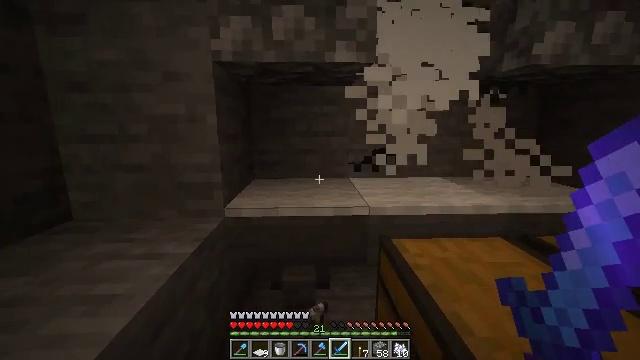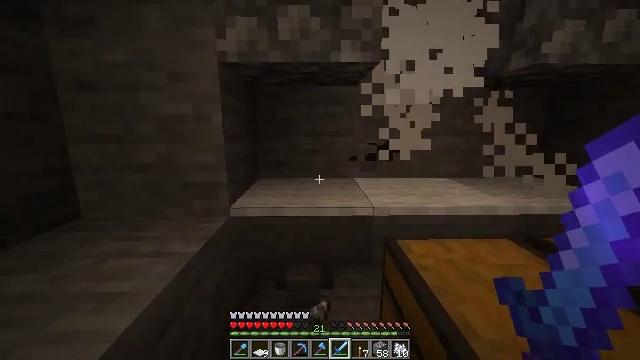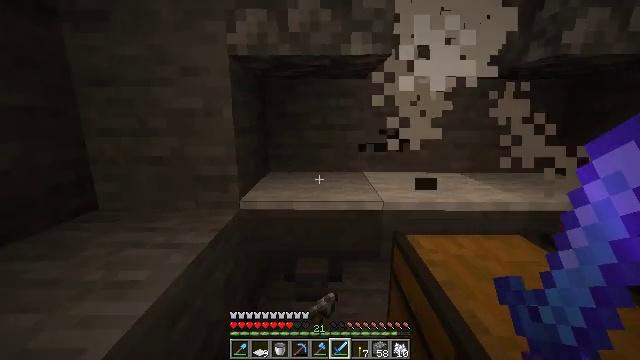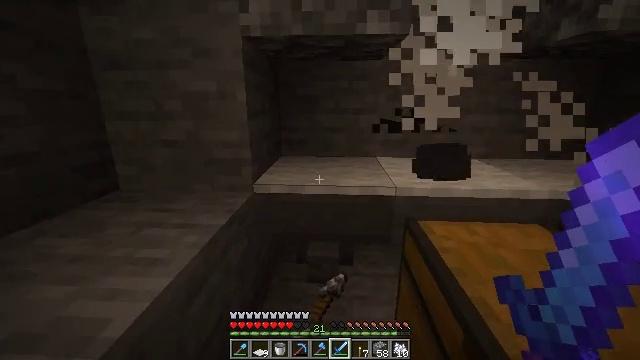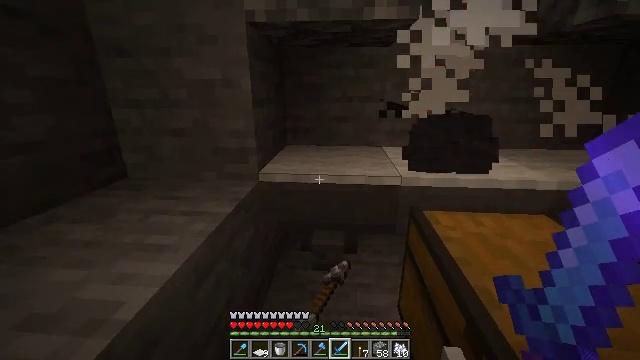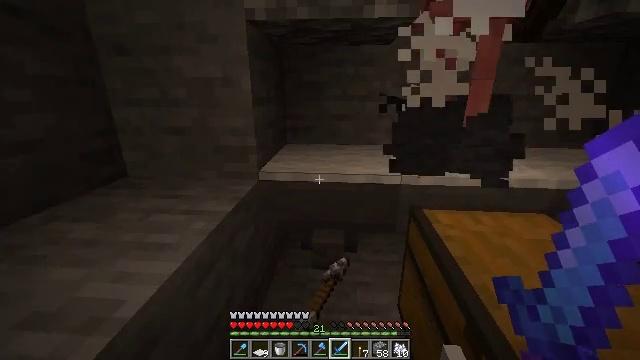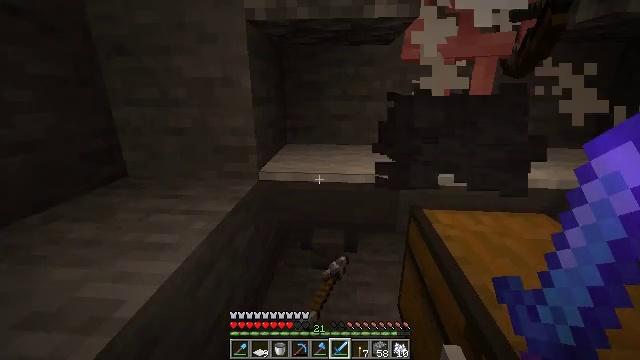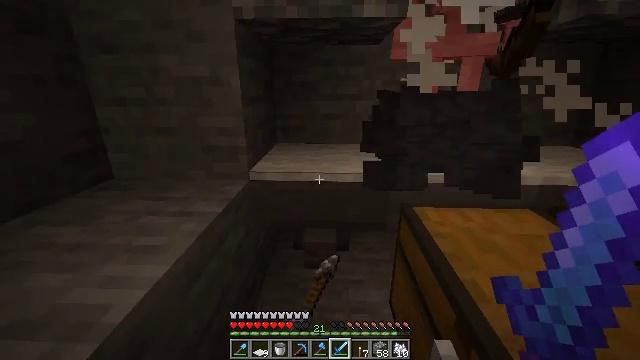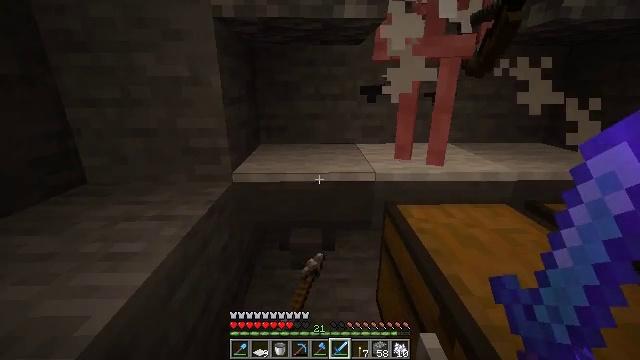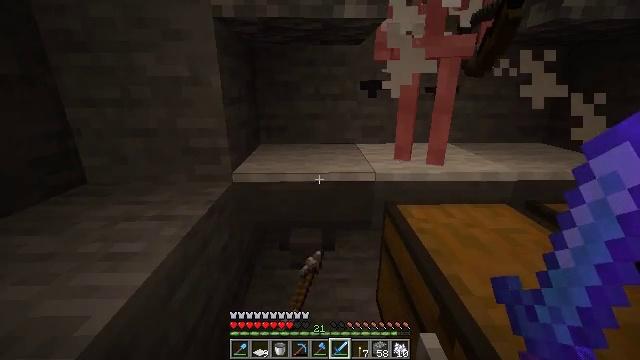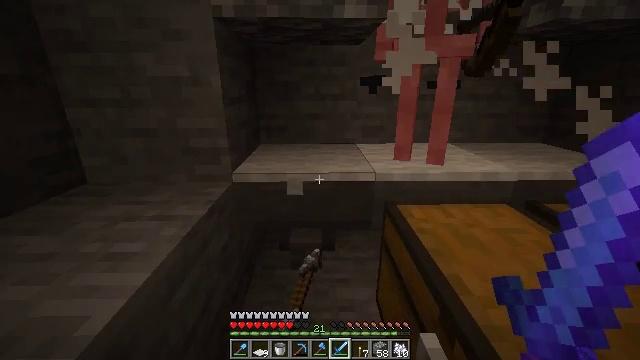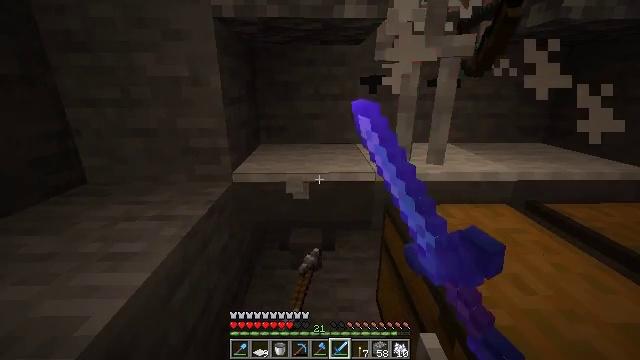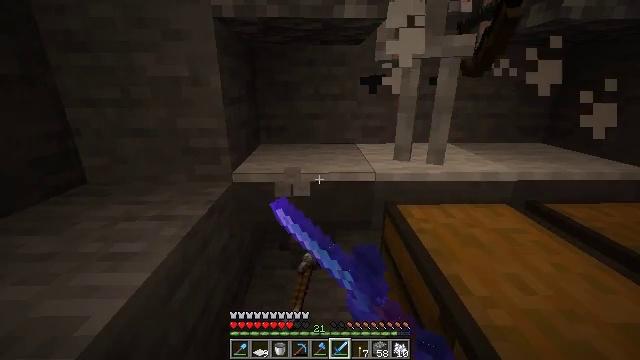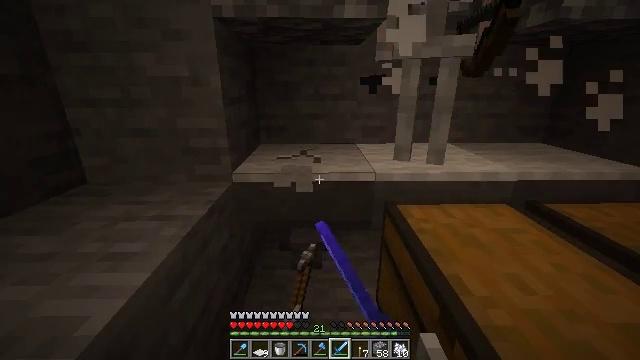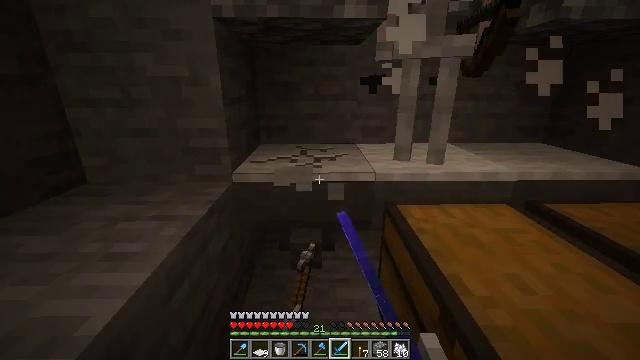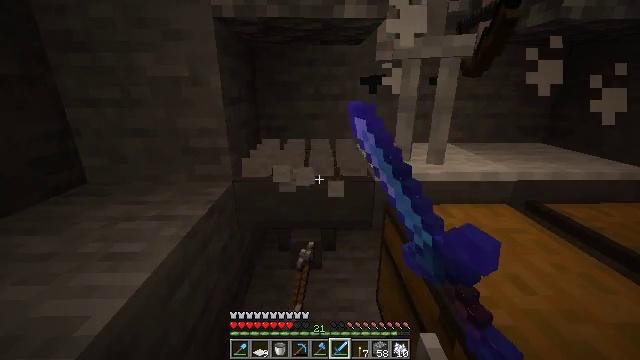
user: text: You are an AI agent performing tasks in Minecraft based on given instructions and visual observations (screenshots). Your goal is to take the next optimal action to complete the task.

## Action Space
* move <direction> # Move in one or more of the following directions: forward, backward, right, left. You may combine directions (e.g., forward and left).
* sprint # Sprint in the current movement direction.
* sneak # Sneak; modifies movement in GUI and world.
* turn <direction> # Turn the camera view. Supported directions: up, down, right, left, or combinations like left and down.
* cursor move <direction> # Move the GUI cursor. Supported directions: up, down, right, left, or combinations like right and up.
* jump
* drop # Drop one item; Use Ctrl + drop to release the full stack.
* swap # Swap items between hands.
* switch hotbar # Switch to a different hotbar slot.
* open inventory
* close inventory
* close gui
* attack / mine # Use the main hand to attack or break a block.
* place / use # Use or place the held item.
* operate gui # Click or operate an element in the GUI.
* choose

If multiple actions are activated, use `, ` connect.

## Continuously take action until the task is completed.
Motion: motion action
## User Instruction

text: Break the white carpet block.
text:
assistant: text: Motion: turn left
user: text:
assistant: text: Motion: turn left and down
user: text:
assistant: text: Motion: turn left and down
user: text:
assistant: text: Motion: turn left and down
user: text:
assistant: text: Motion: no_op
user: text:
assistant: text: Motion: no_op
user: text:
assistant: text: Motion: turn right
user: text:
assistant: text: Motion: turn right
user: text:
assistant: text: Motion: no_op
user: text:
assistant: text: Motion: attack / mine
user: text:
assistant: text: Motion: attack / mine
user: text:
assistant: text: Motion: attack / mine
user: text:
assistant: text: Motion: attack / mine
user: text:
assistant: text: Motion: attack / mine
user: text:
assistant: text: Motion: attack / mine
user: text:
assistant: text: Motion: attack / mine
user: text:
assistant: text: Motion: attack / mine
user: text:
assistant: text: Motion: attack / mine
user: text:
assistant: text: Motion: attack / mine
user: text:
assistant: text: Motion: attack / mine